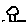
Label: tree